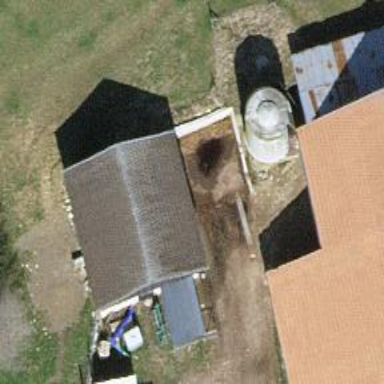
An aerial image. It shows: Farm building.